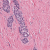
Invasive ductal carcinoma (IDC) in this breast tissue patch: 1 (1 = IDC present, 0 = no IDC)